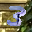
Label: 3